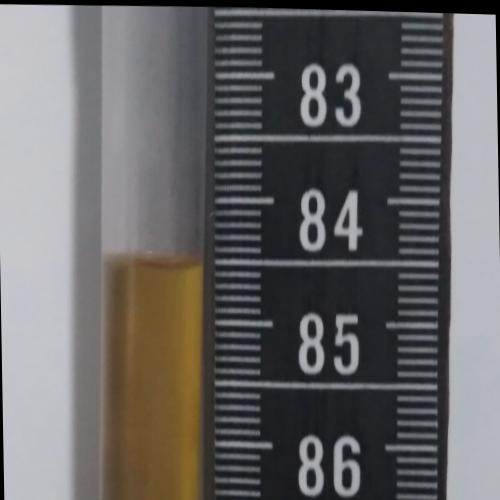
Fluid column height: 84.5 cm